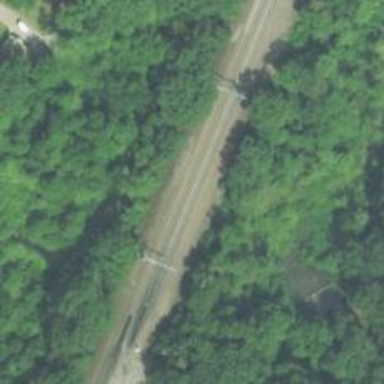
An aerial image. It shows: Railway track with contact line for electrification.